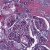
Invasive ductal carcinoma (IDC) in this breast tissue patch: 1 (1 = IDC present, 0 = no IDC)